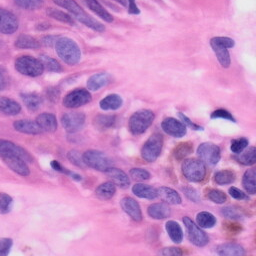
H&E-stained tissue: Skin